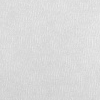
Atmospheric dust classification: dusty